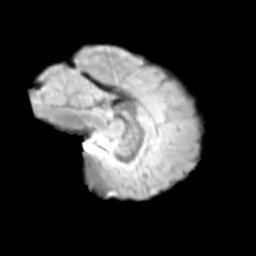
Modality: T2w
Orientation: sagittal
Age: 9
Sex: female
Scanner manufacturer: siemens
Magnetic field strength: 3 T
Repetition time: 3.8 s
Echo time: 0.07 s